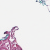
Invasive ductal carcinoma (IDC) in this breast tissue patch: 0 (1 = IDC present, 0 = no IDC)